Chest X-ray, PA view. Patient: 41 years old, sex F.
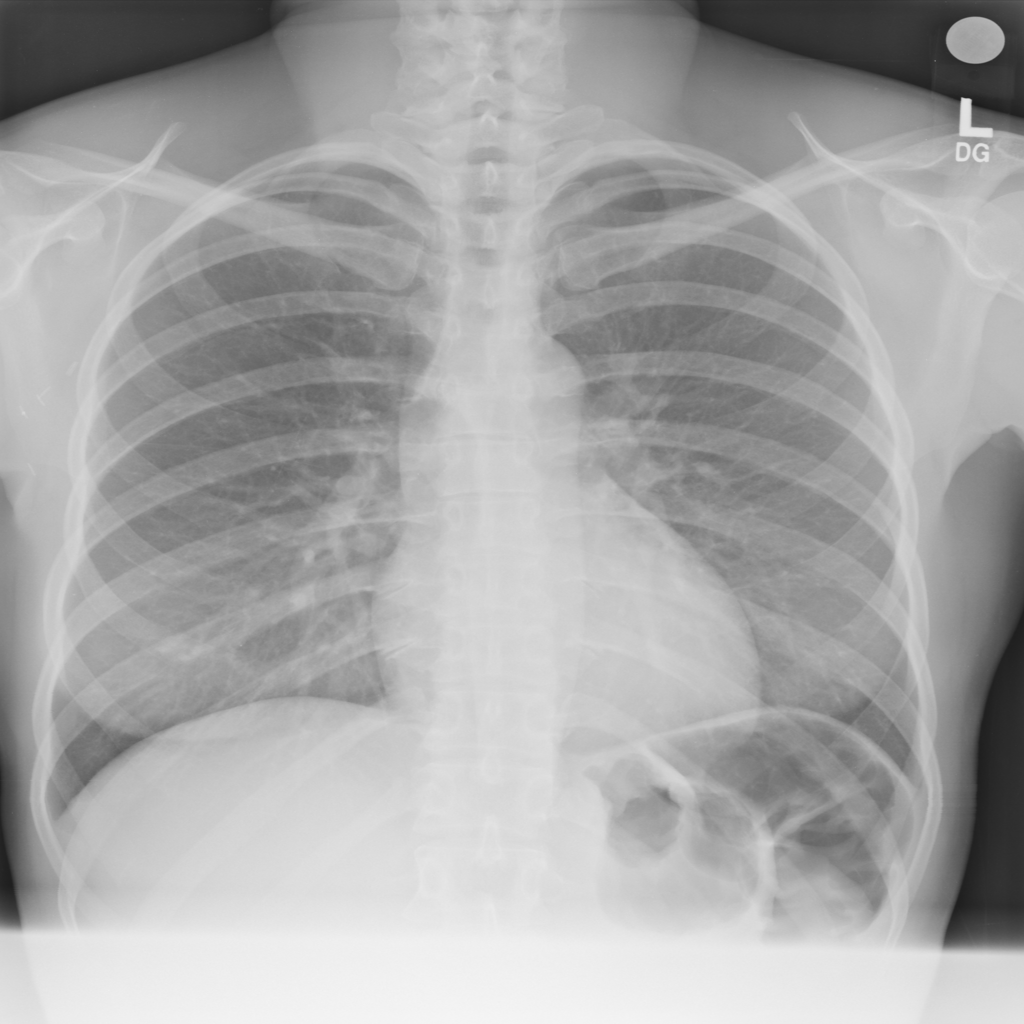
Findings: No Finding